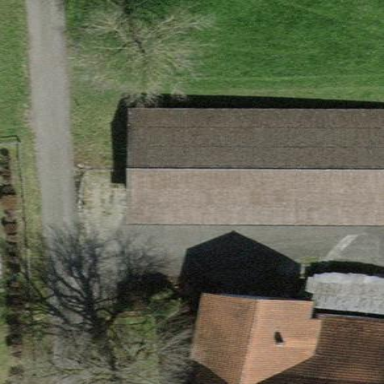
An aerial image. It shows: Farm auxiliary building.